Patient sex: M
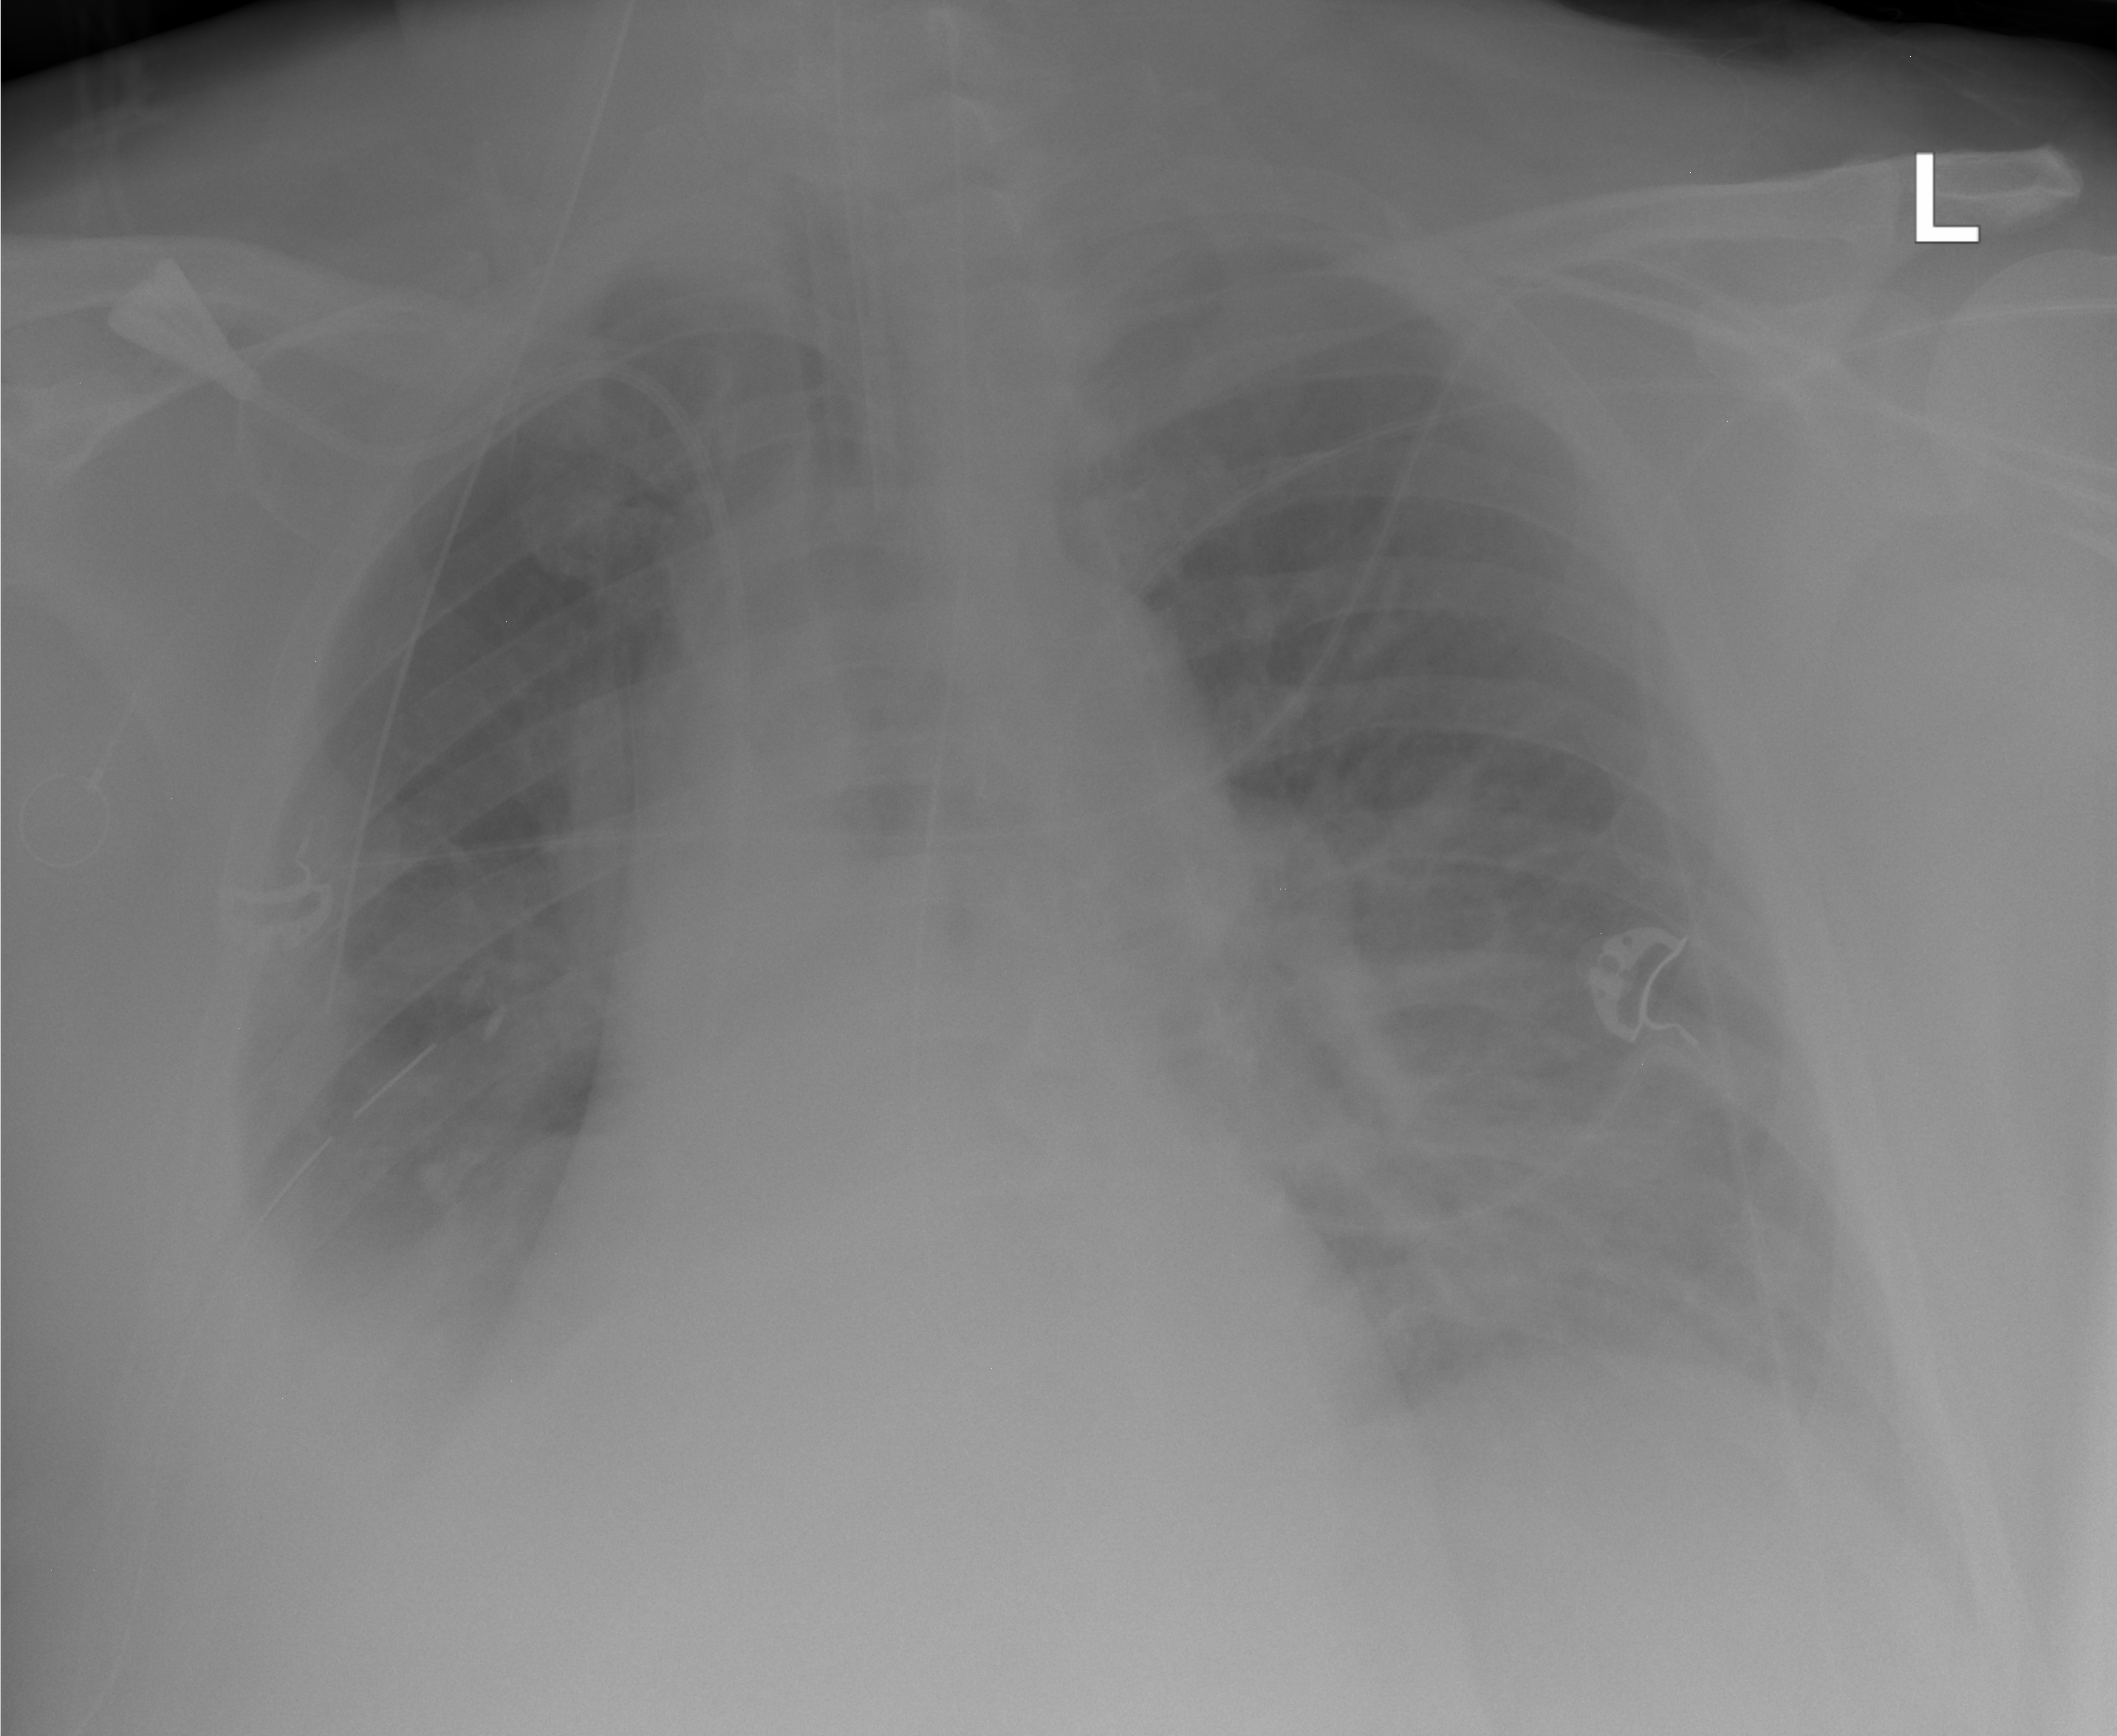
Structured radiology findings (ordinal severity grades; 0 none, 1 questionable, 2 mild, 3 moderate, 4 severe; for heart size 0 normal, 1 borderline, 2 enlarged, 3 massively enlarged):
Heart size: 2
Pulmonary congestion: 3
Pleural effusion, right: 2
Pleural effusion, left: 2
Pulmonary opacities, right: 2
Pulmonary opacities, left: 2
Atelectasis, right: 3
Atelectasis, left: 2